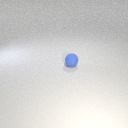
small blue rubber sphere